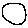
Label: circle